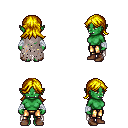
a pixel art fantasy rpg character, female body template, orc, green skin, gray tattered cape, gold greaves, blonde loose hair, white cloth bandages, brown shoes, four views (front, back, left, right), 2x2 character sprite sheet, small pixel art, hard edges, no anti-aliasing